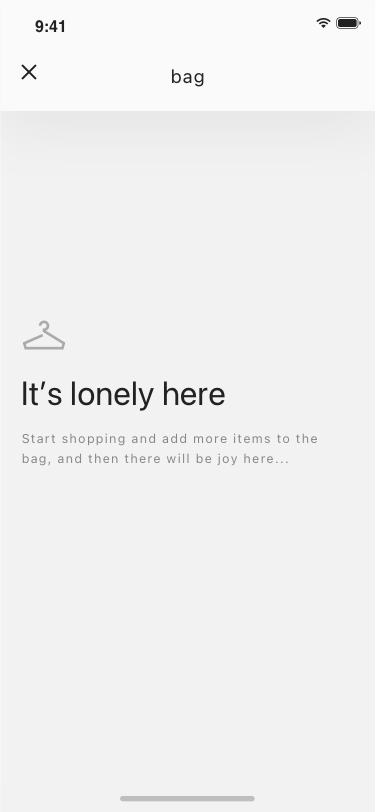
Text in this UI design:
Start shopping and add more items to the bag, and then there will be joy here...
It’s lonely here
bag
9:41